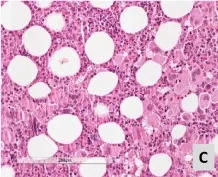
Evolution of bone marrow histology from 1994 to 2019. In 2016, progression to fibrotic phase as post-ET Myelofibrosis: hypercellular bone marrow with dense clusters of atypical megakaryocytes.
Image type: pathology (h&e)